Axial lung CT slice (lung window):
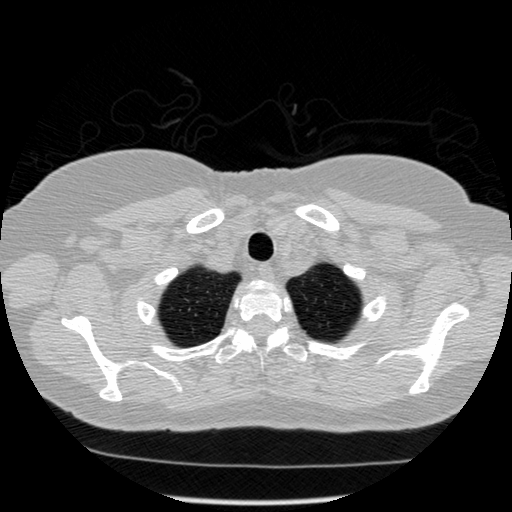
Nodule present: no